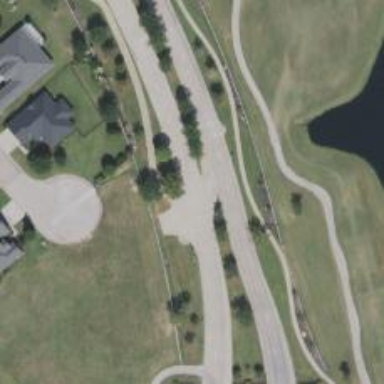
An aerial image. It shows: Tertiary link road.